Interaction volume radius: 5 \u00c5
Interaction volume height: 15 \u00c5
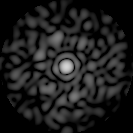
Disorder parameter: 0.8344